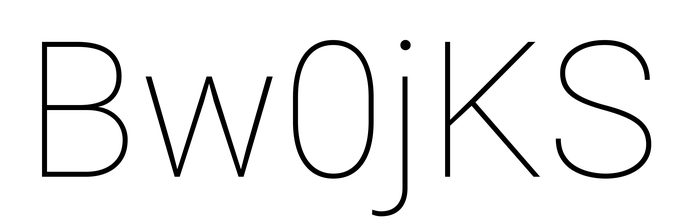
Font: Roboto_Thin